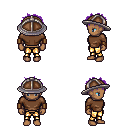
a pixel art fantasy rpg character, female body template, human, dark skin, brown long-sleeve shirt, gold greaves, purple bedhead hairstyle, chain helm, leather bracers, four views (front, back, left, right), 2x2 character sprite sheet, small pixel art, hard edges, no anti-aliasing